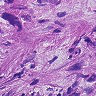
Metastatic tissue present: yes